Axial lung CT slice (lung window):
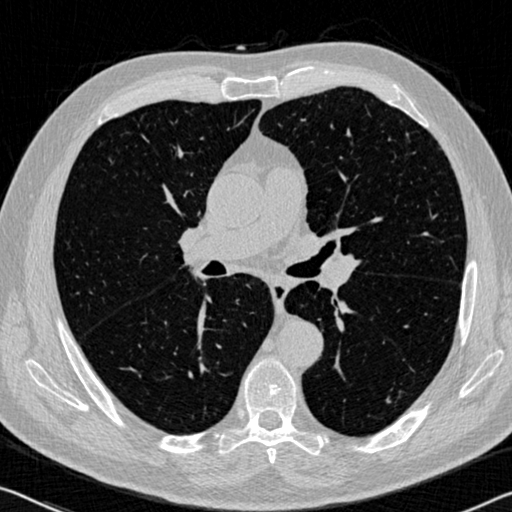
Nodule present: no